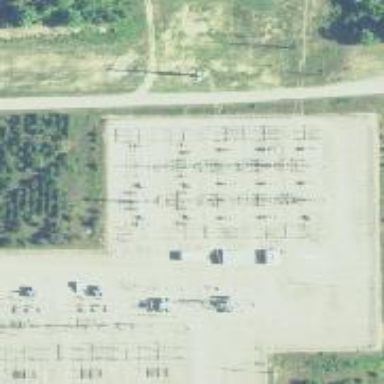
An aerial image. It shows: Switch for power supply.